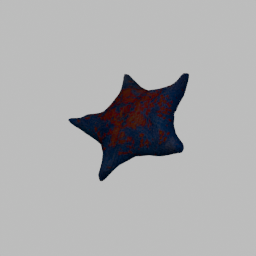
Label: animals